Question: I'm new to Firebase, but learning quickly. This question has eluded me, though, and I've spent the past three days looking for an answer, and I'm sure it's a simple solution that I'm just overlooking. I want to return a value from my Firebase database to populate a label as well as to use for calculations in subsequent views.
I can print the snapshot in the console, but when I assign it to a text label, the label is blank. Just to be clear, I don't want to populate a table with this data. I want to pull specific data from the database and show it in a label and also use it for making calculations.
Here's my code:
'''
@IBOutlet weak var textLabel: UILabel!
let ref = FIRDatabase.database().reference()
override func viewDidLoad() {
super.viewDidLoad()
getIncome()
}
func getIncome() {
ref.child("Users").child("Family1").child("Income").observeSingleEvent(of: .value, with: { snapshot in
print(snapshot) // replace this with textLabel or other item
let m = snapshot.value as? String
self.textLabel.text = m
})
}
'''
And here's my JSON tree from Firebase:

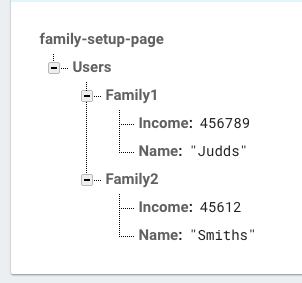
Answer: Your database has 'Income' stored as an integer, so when you are trying to cast 'snapshot.value' to a string it returns nil since it is an integer. So you first have to cast it to an 'Int' then you can concatenate it to a string.
'''
let ref = FIRDatabase.database().reference().child("Users").child("Family1").child("Income")
ref.observeSingleEvent(of: .value, with: { (snapshot) in
if let income = snapshot.value as? Int {
self.textLabel.text = "Your income is: \(income)"
}
})
'''
The label then shows 'Your income is: 456789'
### Example
'''
import UIKit
import MapKit
import Firebase
class ViewController: UIViewController {
@IBOutlet weak var textLabel: UILabel!
@IBOutlet weak var calculateButton: UIButton!
var income: Int?
override func viewDidLoad() {
super.viewDidLoad()
calculateButton.isHidden = true // Prevents user tapping it until we have data from firebase
getIncome { (income) in
self.income = income
if let income = income {
self.textLabel.text = "Your income is: \(income)"
}
self.calculateButton.isHidden = false
}
}
func getIncome(completion: @escaping (Int?)->()){
let ref = FIRDatabase.database().reference().child("Users").child("Family1").child("Income")
ref.observeSingleEvent(of: .value, with: { (snapshot) in
completion(snapshot.value as? Int)
})
}
override func prepare(for segue: UIStoryboardSegue, sender: Any?) {
if segue.identifier == "CalculateSegue" {
guard
let income = income,
let vc = segue.destination as? CalculateViewController
else {
return
}
vc.income = income
}
}
}
class CalculateViewController: UIViewController {
@IBOutlet weak var incomeLabel:UILabel!
var income: Int!
override func viewDidLoad() {
super.viewDidLoad()
self.incomeLabel.text = "\(income)"
}
}
'''
<URL>
<URL>
<URL>